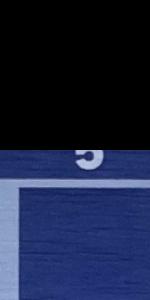
Label: Empty